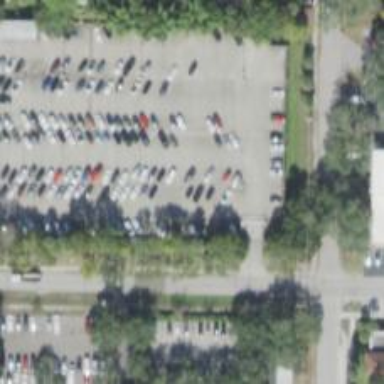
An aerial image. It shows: Parking area.